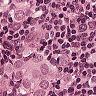
Metastatic tissue present: yes